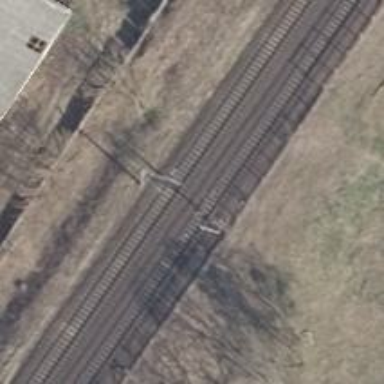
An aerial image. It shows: Milestone along the railway with catenary mast.